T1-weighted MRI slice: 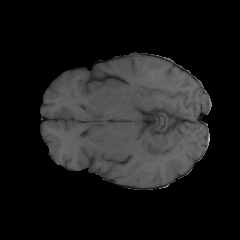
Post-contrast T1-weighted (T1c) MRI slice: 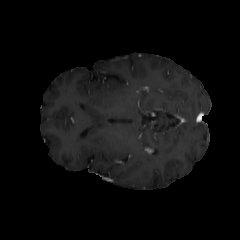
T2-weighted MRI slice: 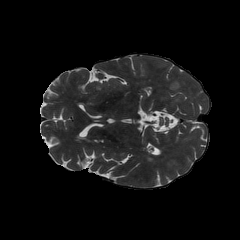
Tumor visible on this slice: no